Question: I'm trying to learn some canvas in html5 and javascript and I want to create those typical Illustrator sun rays:

But my problem is that I want to automate it and make it full screen.
To calculate the coordinates of the points in the middle isn't hard, it's the outer points that I cant seem to get a grip on.
K, so this is what I got.
The problem lies in the for-loop for creating an array for the outer coordinates.
So it starts calculating from the center of the screen.
If it's the first point (we ignore the inner points for now) it takes the x_coordinate variable (which is the horizontal center of the screen) and adds the width_between_rays divided by two (because I want to mimic the picture above with some space between the two upper rays).
The rest of the points are checked if they are divided by two to see if I should add the width_between_rays (should probably be offset or something) or the width_of_rays to the last points cordinates.
Well this seems pretty straight forward but since the window size isn't a fixed size I need some way of calculating where the point should be if, for example; the position of a point is outside the width/height of the screen.
So my way of calculating this doesn't work (I think).
Anyways, can someone (who's obviously smarter than me) point me in the right direction?
'''
function sun_rays(z_index, element, color, number_of_rays, width_of_rays, width_between_rays) {
// Start the canvas stuff
var canvas = document.getElementById(element);
var ctx = canvas.getContext("2d");
console.log();
ctx.canvas.width = $(window).width();
ctx.canvas.height = $(window).width();
ctx.fillStyle = color;
// calculate the window size and center position
var window_width = $(window).width();
var window_hight = $(window).height();
var x_coordinate = window_width / 2;
var y_coordinate = window_hight / 2;
// create an array for the center coordinates
var center_coordinate_array = new Array();
for(i=0; i < number_of_rays; i++){
center_coordinate_array[i] = new Array(x_coordinate, y_coordinate);
}
// create an array for the outer coordinates
var outer_coordinate_array = new Array();
for(i=1; i == number_of_rays*2; i++){
if(i == 1) {
// X
var last_outer_x_coordinate = x_coordinate + (width_between_rays/2);
// Y
if(last_outer_x_coordinate < window_width) {
last_outer_y_coordinate = last_outer_y_coordinate;
} else {
$x_coordinate_difference = last_outer_x_coordinate - window_width;
last_outer_y_coordinate = x_coordinate_difference;
}
center_coordinate_array[i] = new Array(last_outer_x_coordinate, last_outer_y_coordinate);
} else {
if(i % 2 == 0) {
// X
last_outer_x_coordinate = last_outer_x_coordinate + width_of_rays;
// Y
//calculate the y position
center_coordinate_array[i] = new Array(last_outer_x_coordinate);
} else {
// X
last_outer_x_coordinate = last_outer_x_coordinate + width_between_rays;
// Y
//calculate the y position
center_coordinate_array[i] = new Array(last_outer_x_coordinate);
}
}
}
}
'''
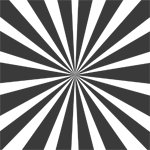
Answer: It seems like you should use the trig functions to do something like this.
'''
var coordinate_array = [];
var xCoord = 0;
var yCoord = 0;
var angleIncrement = 15;
var i = 0;
//iterate over angles (in degrees) from 0 to 360
for (var theta = 0; theta < 360; theta += angleIncrement) {
//angle is in sector from bottom right to top right corner
if (theta >= 315 || theta <= 45)
{
xCoord = $(window).width();//point on right side of canvas
yCoord = abs($(window).width()/2 * tan(theta));
yCoord = tranformY(theta,yCoord);
}
//angle is in sector from top right to top left corner
else if (theta > 45 && theta <= 135)
{
yCoord = 0; //top is zero
xCoord = abs($(window).height()/2 * tan(theta));
xCoord = transformX(theta, xCoord);
}
//angle is in sector from top left to bottom left corner
else if (theta > 135 && theta <= 225)
{
xCoord = 0; //left edge on a canvas is zero
yCoord = abs($(window).width()/2 * tan(theta);
yCoord = transformY(theta, yCoord);
}
//angle is in sector from bottom left to bottom right corner
else // theta > 225 && theta < 315
{
yCoord = $(window).height();
xCoord = abs($(window).height()/2 * tan(theta));
xCoord = transformX(theta, xCoord);
}
coordinate_array[i++] = new Array(xCoord, yCoord);
}
//Transform from cartesian coordinates to top left is 0,0
function tranformY(theta, y)
{
var centerYCoord = $(window).height()/2;
//if angle falls in top half (Quadrant 1 or 2)
if(theta > 0 && theta < 180)
{
return centerYCoord - y;
}
elseif(theta > 180 && theta < 360)
{
return centerYCoord + y;
}
//coord falls on 0/360 or 180 (vert. median)
return centerYCoord;
}
//Transform from cartesian coordinates to top left is 0,0
function transformX(theta, x)
{
var centerXCoord = $(window).width()/2;
//if angle falls in right half (Quadrant 1 or 4)
if(theta > 270 || theta < 90)
{
return centerXCoord + x;
}
elseif(theta > 90 && theta < 270)
{
return centerXCoord - x;
}
//coordinate falls on 270 or 90 (center)
return centerXCoord;
}
//now draw your rays from the center coordinates to the points in coordinate_array
//NOTE: This code will need to be cleaned up - I just wrote it in the textbox.
'''